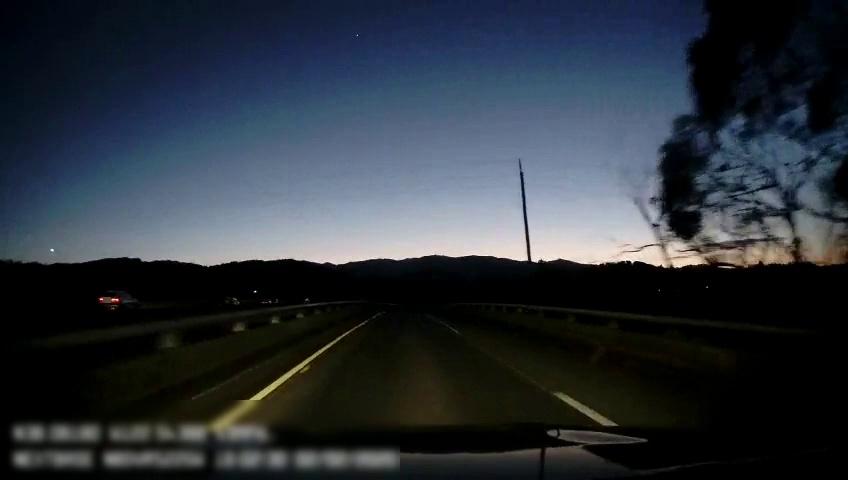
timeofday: Dusk/Dawn/Twilight
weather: Other
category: Drivable Space
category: Drivable Space
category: Vehicles | Car
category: Vehicles | SUV
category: Lanes | Alternate Lane
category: Lanes | Alternate Lane